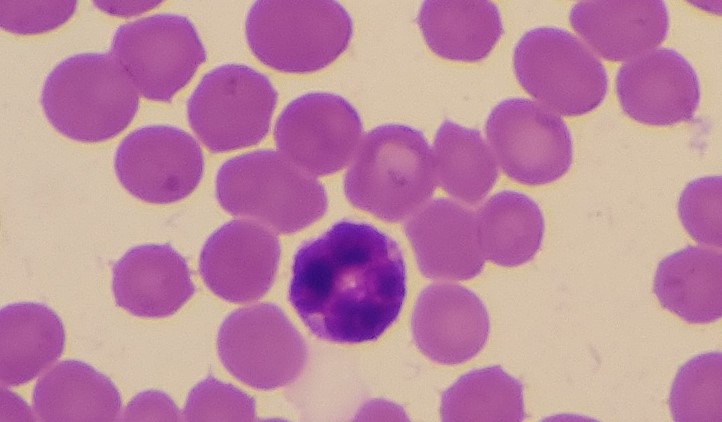
White blood cell type: Lymphocyte